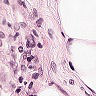
Metastatic tissue present: no